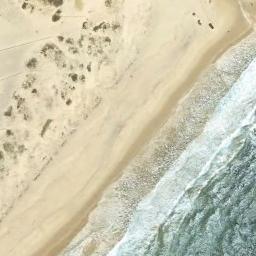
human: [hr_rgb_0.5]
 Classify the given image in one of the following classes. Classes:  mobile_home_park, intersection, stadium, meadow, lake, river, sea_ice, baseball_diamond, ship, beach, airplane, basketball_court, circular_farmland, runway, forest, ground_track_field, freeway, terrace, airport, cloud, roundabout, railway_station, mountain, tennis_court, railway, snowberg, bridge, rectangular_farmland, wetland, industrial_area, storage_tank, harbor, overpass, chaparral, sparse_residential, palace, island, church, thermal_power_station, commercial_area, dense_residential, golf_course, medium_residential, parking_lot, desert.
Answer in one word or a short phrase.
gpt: beach